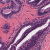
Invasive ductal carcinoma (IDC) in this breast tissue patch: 0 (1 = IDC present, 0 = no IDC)